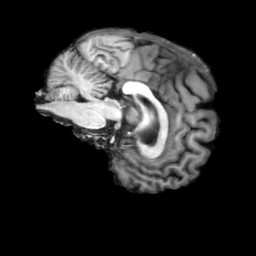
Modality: T1w
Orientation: sagittal
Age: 66
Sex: female
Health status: ill